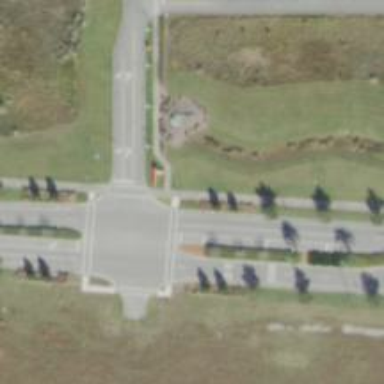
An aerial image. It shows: Uncontrolled crossing at the intersection of cycleway and road.